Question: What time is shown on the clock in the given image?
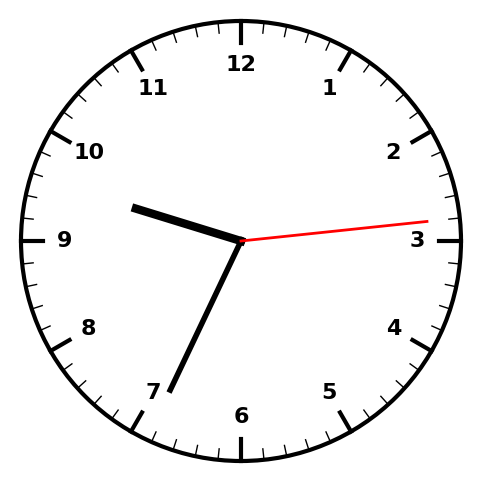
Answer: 09:34:14